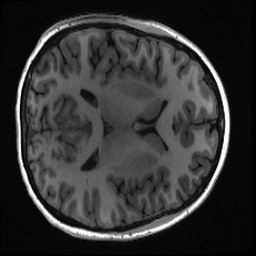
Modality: T1w
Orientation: axial